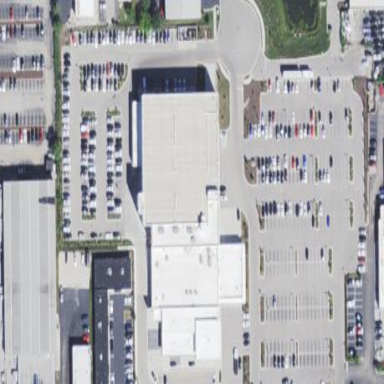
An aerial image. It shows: Retail building with car shop.